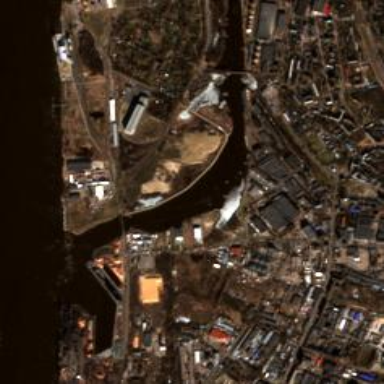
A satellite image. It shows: Industrial area.